Question: I would like to call my menu from a custom button :
With targetversion<=10 this works fine with calling openOptionsMenu from onClick-Method of the button:
'''
openOptionsMenu();
'''
From targetversion>=11 this doesn't work.
Also to mention. With <=10 the Menuitem appears at the bottom:

With >=11 this icon disappeared.
Background :
I like to have a targetversion=16.
My app hides the TitleBar and Optionmenu appears in the Titlebar in Jelly Bean.
Because of this I want to get rid of the google UI's changes every release, which costs a lot of developing/testing efforts every time. So I thought to have my own button which is GoogleApi independent.
Does anyone have any ideas or suggestions ?
regards
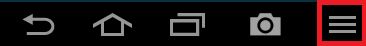
Answer: Are you sure you are calling 'openOptionsMenu()' from an Activity? SDK <URL> still mentions it as an active API. I double checked with '<uses-sdk android:minSdkVersion="1" android:targetSdkVersion="17" />' and works just perfect.